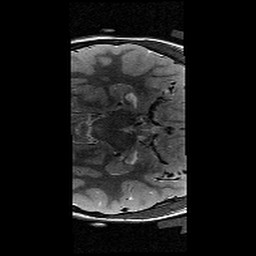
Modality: T2w
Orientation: axial
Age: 10
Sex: male
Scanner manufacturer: siemens
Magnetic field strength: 3 T
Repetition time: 9.23 s
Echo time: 0.067 s